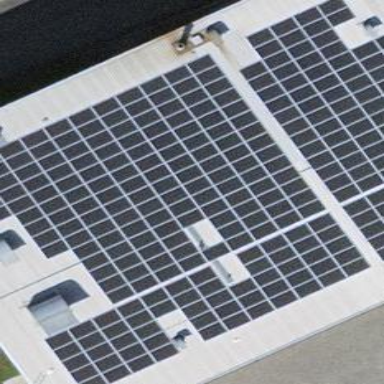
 consisting of solar photovoltaic panels."